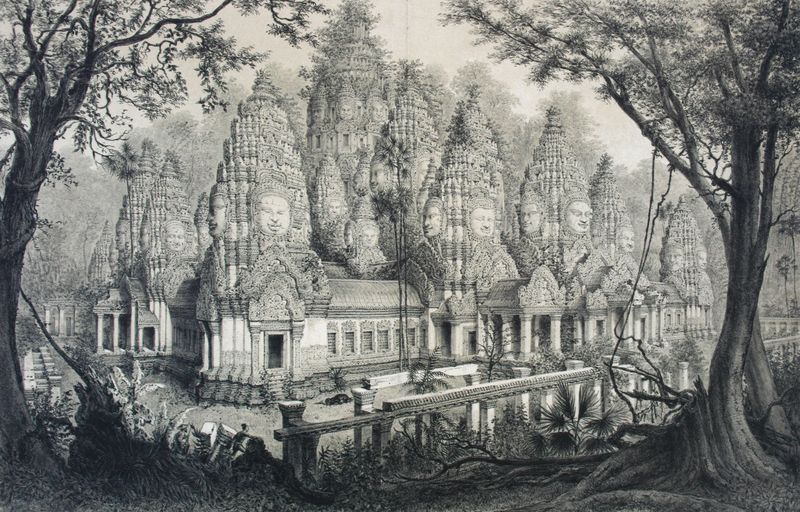
Titel: Ruines des Baion (Monument aux 42 Tours)
Künstler: Louis Delaporte
Standort: Göttingen
Institution: Niedersächsische Staats- und Universitätsbibliothek
Schlagwörter: baum, blätter, himmel, kopf, laub, weiß, bäume, fluss, menschen, äste, fenster, grau, köpfe, pfeiler, schwarz, säulen, tür, zeichnung, anlage, dach, gebäude, haus, zaun, alt, gesichter, architektur, gesicht, mensch, sockel, stein, natur, stamm, zweige, brücke, einsam, insel, pflanzen, lippen, wald, turm, ranken, japan, laufen, warm, leere, verlassen, mauer, grafik, graphik, platz, pilaster, stämme, treppe, treppen, farn, geländer, stufen, exotisch, bauer, surreal, versteckt, eingang, ruine, gerüst, orient, türme, palast, asien, budda, druck, druckgraphik, schwarzweiss, stich, asiatisch, ruinen, kunst, verziert, wurzeln, versunken, mauern, götter, geäst, urwald, leicht, lianen, tempel, heiligtum, indien, phantasie, tropfen, glocken, wachstum, indonesien, osten, tempelanlage, bauwerk, schwaz, überwuchert, dschungel, bat, liane, verwuchert, pyramiden, inka, maya, südamerika, buddha, tropen, pagoden, djungel, stupa, mittelamerika, budha, kambodscha, kambotscha, ankor wat, ankhor wat, ankor, ankhor, dchungel, burma, temlep, ankor watt, angkor, maasiv, uddha